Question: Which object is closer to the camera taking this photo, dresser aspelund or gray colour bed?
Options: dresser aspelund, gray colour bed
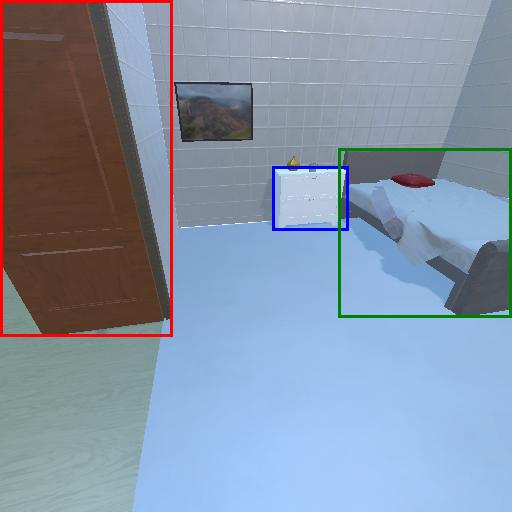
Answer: dresser aspelund